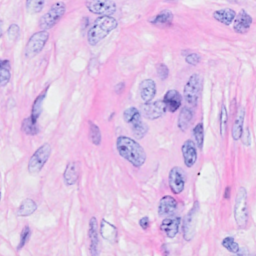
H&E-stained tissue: Breast